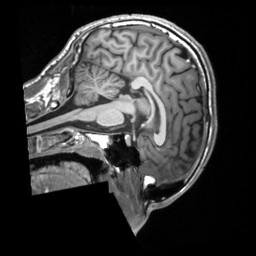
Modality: T1w
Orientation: sagittal
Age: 18
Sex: male
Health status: ill
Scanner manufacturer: siemens
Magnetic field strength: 3 T
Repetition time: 2.3 s
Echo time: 0.00201 s